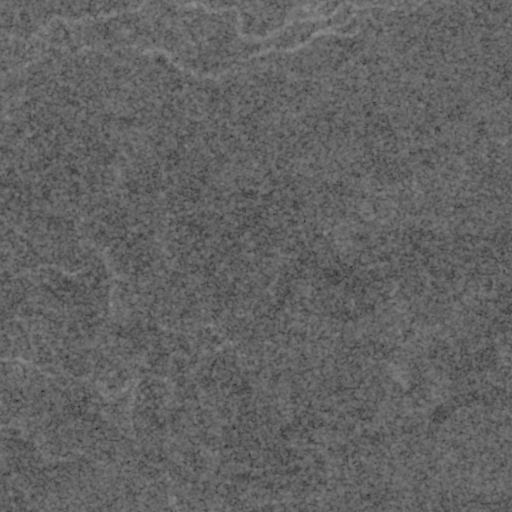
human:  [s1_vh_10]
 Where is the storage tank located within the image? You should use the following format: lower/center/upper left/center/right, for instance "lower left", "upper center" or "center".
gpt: The storage tank is located in the lower left of the image.
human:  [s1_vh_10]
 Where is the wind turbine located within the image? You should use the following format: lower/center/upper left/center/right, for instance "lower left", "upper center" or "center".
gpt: The wind turbine is located in the lower center of the image.
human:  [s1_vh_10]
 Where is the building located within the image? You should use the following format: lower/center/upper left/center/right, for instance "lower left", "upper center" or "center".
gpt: The building is located in the lower left of the image.
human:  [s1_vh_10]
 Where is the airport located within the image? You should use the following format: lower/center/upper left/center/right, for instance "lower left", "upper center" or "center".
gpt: There is no airport in the image.

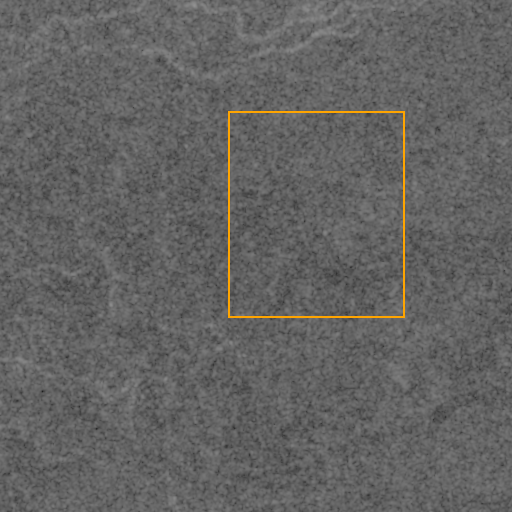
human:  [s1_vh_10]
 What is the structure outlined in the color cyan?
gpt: There is no cyan outline.
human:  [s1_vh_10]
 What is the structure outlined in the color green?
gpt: There is no structure outlined in green.